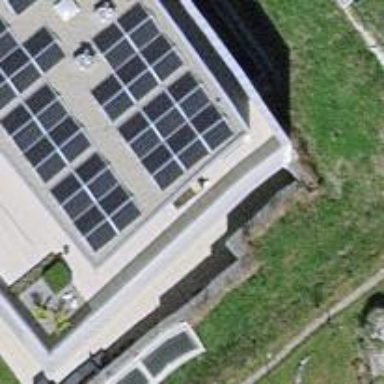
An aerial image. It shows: Solar power generator utilizing photovoltaic technology with solar photovoltaic panels.